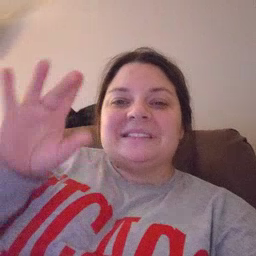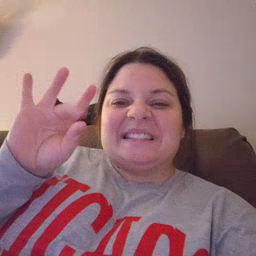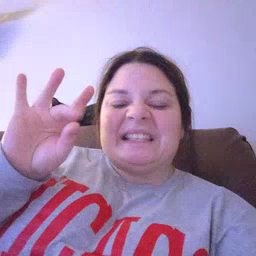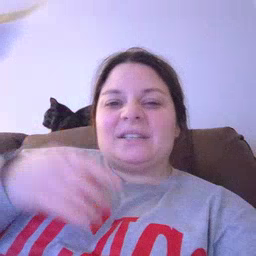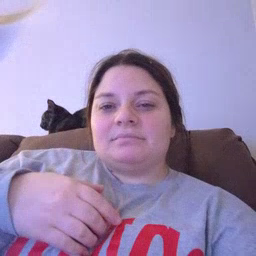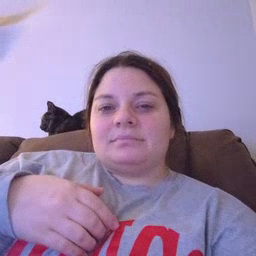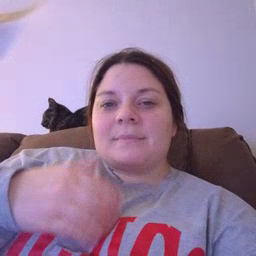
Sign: sticky